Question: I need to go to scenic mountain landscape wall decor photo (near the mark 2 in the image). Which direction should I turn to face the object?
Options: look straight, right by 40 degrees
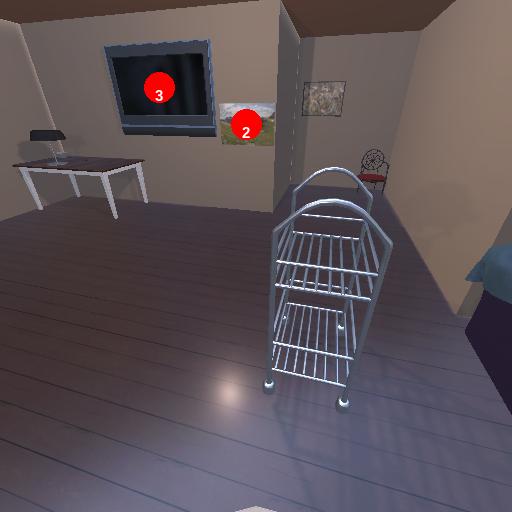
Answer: look straight